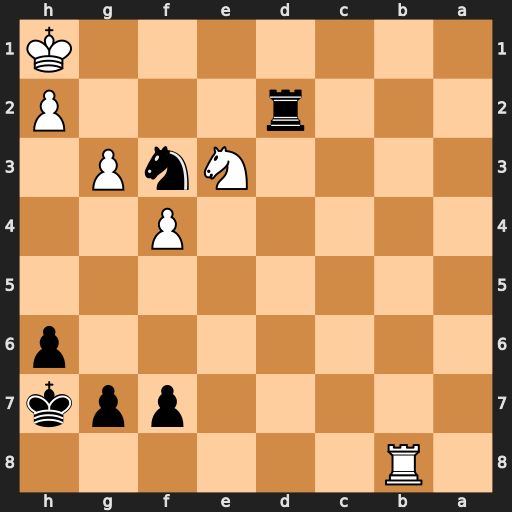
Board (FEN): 1R6/5ppk/7p/8/5P2/4NnP1/3r3P/7K
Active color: b
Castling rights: -
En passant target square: -
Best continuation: Rxh2#